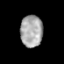
Tissue: prostate
Cell type: T cells
Senescence score: 0.727
Nuclear area (px): 698
Mean DAPI intensity: 166.616